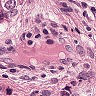
Metastatic tissue present: yes